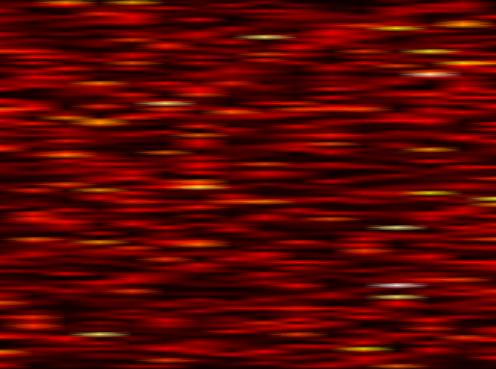
Label: OFDM